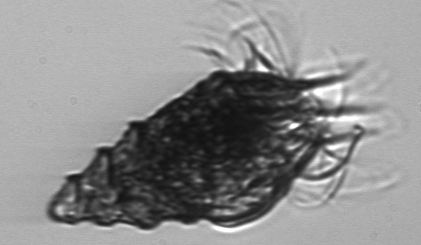
Label: Laboea_strobila